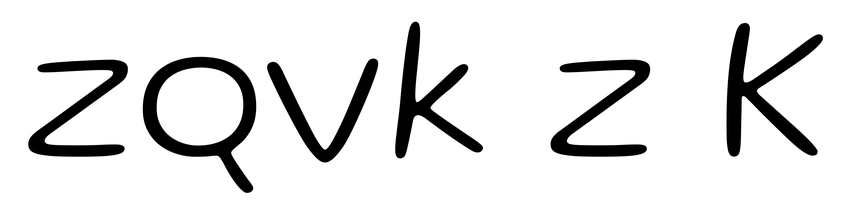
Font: Gluten_ExtraLight